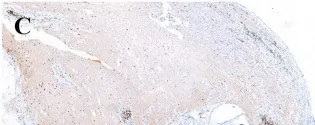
Inflammatory response. In this patient's ovarian teratoma. Infiltration of scattered CD3 T-cells.
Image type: pathology (immunostaining)